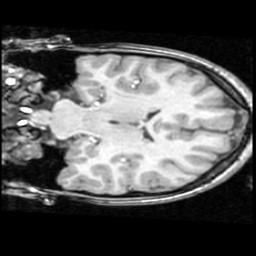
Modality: T1w
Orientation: coronal
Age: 13
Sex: female
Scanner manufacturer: ge
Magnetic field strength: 1.5 T
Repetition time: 0.03333 s
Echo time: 0.008 s